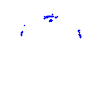
Particle: proton